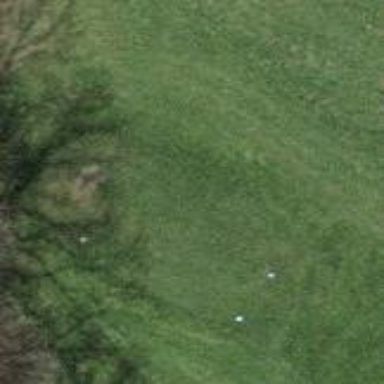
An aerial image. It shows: Golf tee area covered with grass.